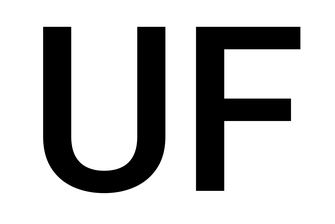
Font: Roboto_Medium